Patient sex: M
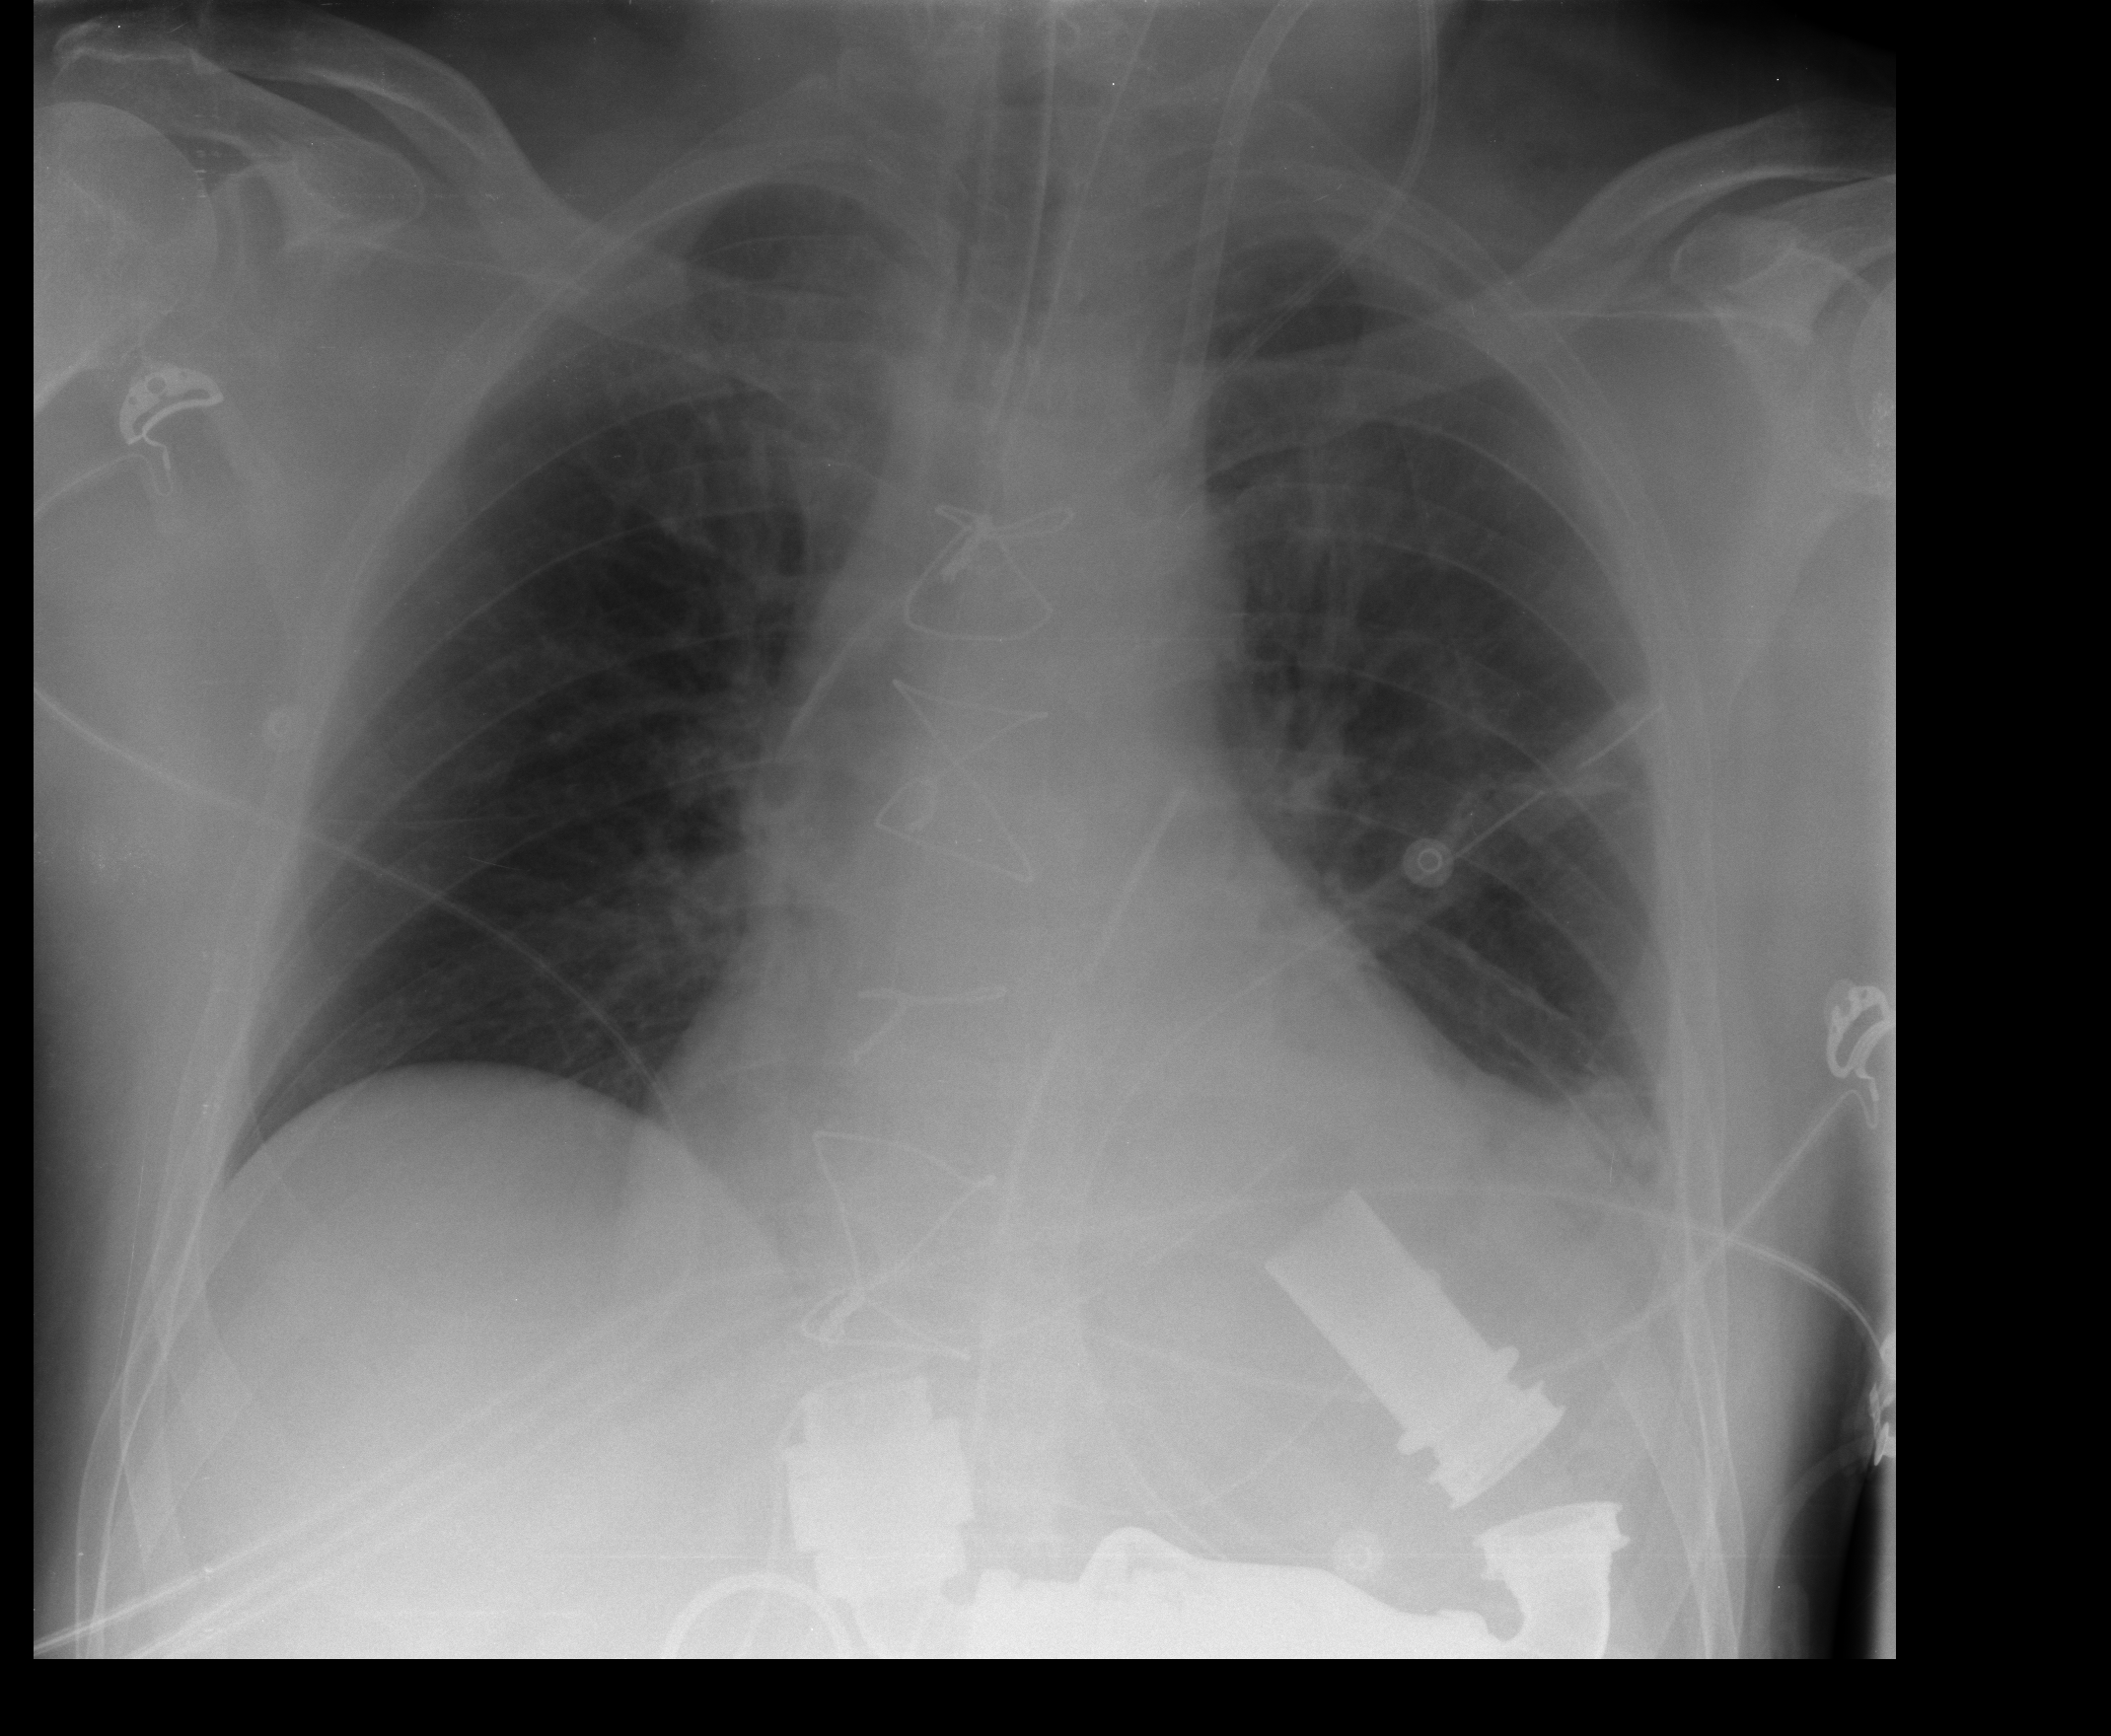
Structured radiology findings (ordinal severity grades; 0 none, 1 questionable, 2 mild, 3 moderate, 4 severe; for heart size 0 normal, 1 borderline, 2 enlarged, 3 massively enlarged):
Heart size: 2
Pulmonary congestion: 1
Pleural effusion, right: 0
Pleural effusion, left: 1
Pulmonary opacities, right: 0
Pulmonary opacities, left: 0
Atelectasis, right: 2
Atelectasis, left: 2